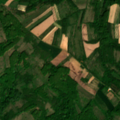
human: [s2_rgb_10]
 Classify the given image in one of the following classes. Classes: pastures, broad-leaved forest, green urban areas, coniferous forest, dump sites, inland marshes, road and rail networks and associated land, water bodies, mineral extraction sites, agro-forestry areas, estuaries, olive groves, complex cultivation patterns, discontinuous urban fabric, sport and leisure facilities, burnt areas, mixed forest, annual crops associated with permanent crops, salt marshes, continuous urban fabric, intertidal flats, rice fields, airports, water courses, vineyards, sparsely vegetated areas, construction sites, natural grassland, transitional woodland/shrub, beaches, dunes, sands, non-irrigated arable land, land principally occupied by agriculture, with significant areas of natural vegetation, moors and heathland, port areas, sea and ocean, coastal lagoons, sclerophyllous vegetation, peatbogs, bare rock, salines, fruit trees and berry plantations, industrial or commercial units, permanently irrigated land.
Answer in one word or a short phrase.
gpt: complex cultivation patterns, land principally occupied by agriculture, with significant areas of natural vegetation, broad-leaved forest